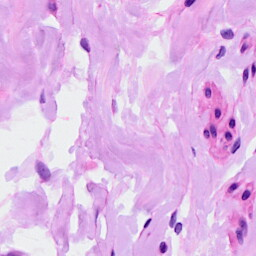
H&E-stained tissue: Ovarian